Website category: phone
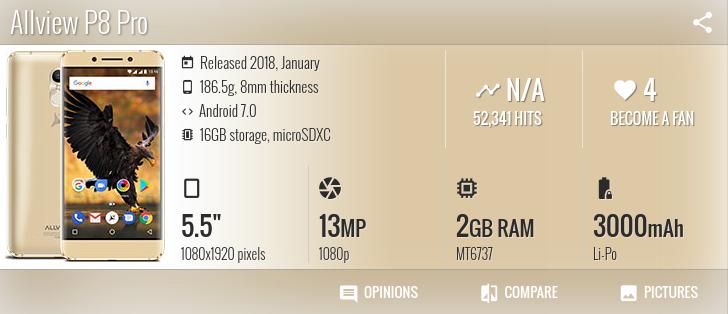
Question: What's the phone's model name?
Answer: Allview P8 Pro

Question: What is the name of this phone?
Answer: Allview P8 Pro

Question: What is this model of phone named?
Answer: Allview P8 Pro

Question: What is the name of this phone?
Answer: Allview P8 Pro

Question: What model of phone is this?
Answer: Allview P8 Pro

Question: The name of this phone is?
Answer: Allview P8 Pro

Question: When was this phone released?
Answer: Released 2018, January

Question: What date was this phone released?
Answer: Released 2018, January

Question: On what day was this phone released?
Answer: Released 2018, January

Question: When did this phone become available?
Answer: Released 2018, January

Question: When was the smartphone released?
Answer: Released 2018, January

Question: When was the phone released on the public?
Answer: Released 2018, January

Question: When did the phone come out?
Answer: Released 2018, January

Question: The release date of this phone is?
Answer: Released 2018, January

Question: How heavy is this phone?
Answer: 186.5g

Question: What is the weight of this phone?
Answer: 186.5g

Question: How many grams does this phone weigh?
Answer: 186.5g

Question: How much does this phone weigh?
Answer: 186.5g

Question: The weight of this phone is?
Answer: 186.5g

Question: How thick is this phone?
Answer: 8mm thickness

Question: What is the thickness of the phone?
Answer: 8mm thickness

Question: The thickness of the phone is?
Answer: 8mm thickness

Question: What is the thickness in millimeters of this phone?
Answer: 8mm thickness

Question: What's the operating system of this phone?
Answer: Android 7.0

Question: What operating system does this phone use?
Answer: Android 7.0

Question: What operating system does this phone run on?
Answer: Android 7.0

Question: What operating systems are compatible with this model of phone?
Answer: Android 7.0

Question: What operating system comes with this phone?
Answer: Android 7.0

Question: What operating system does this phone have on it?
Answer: Android 7.0

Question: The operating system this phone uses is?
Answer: Android 7.0

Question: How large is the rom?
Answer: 16GB storage

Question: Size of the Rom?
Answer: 16GB storage

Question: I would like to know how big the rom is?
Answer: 16GB storage

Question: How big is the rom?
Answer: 16GB storage

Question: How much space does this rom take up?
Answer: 16GB storage

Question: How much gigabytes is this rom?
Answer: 16GB storage

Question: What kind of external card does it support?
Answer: microSDXC

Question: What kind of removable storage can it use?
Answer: microSDXC

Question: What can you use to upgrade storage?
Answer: microSDXC

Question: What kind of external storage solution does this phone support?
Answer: microSDXC

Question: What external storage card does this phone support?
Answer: microSDXC

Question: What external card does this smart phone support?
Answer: microSDXC

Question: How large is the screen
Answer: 5.5"

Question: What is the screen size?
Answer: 5.5"

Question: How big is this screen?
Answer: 5.5"

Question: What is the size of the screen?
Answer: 5.5"

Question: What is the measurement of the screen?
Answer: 5.5"

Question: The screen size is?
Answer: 5.5"

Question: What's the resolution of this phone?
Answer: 1080x1920 pixels

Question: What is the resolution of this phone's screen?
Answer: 1080x1920 pixels

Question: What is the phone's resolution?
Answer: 1080x1920 pixels

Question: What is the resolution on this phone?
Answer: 1080x1920 pixels

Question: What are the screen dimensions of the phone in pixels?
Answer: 1080x1920 pixels

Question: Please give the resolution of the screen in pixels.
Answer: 1080x1920 pixels

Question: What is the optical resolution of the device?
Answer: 1080x1920 pixels

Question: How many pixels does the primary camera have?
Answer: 13 MP

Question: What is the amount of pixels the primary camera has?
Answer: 13 MP

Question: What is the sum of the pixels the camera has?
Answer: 13 MP

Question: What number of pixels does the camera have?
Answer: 13 MP

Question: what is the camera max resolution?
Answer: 13 MP

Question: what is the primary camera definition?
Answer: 13 MP

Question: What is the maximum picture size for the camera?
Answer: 13 MP

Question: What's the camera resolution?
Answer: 1080p

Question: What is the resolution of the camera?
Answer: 1080p